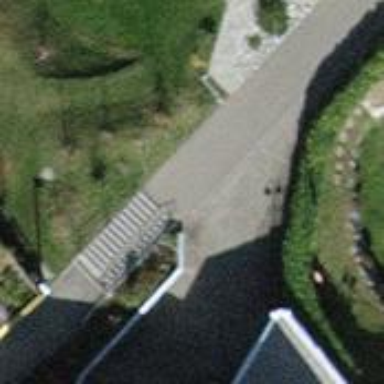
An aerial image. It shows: Road with steps.